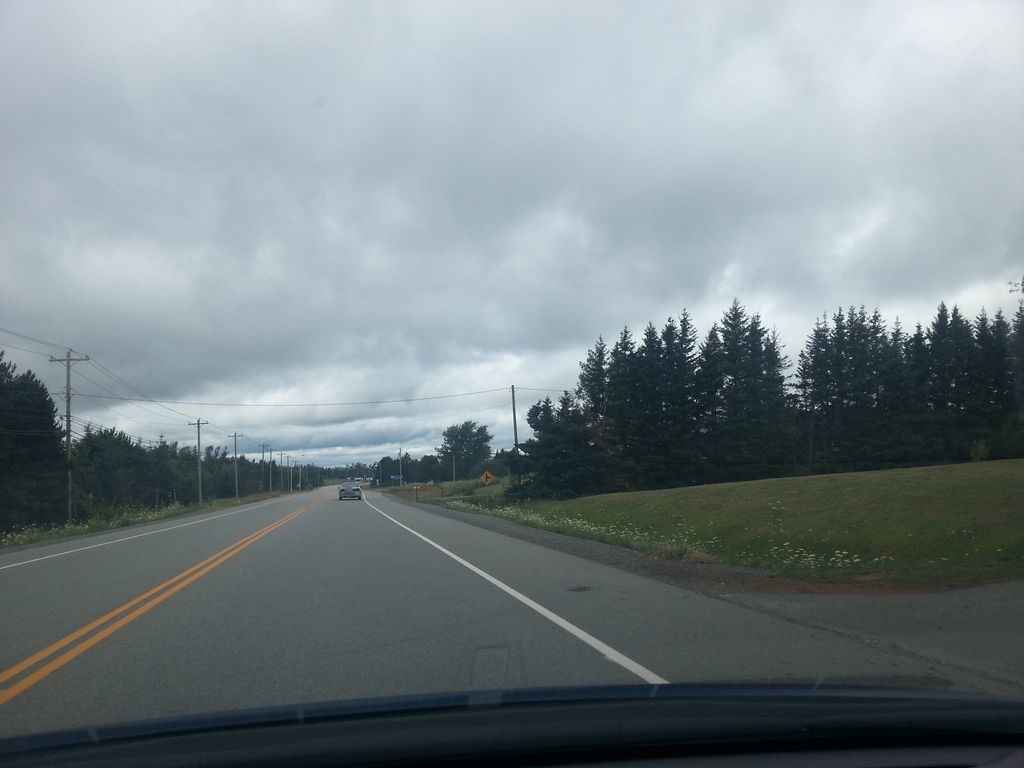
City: charlottetown